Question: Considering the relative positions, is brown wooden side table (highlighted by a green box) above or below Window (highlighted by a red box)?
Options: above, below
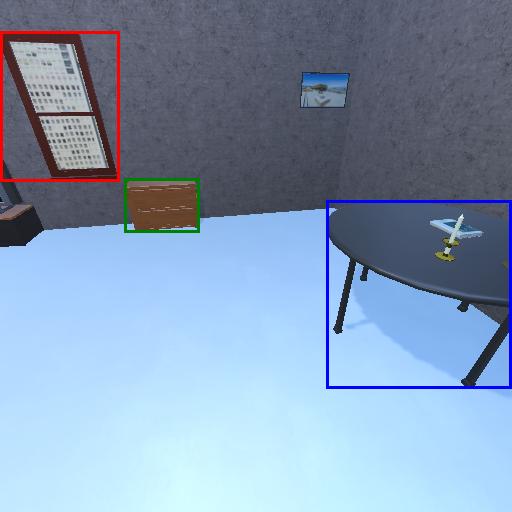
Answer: above